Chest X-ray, AP view. Patient: 46 years old, sex F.
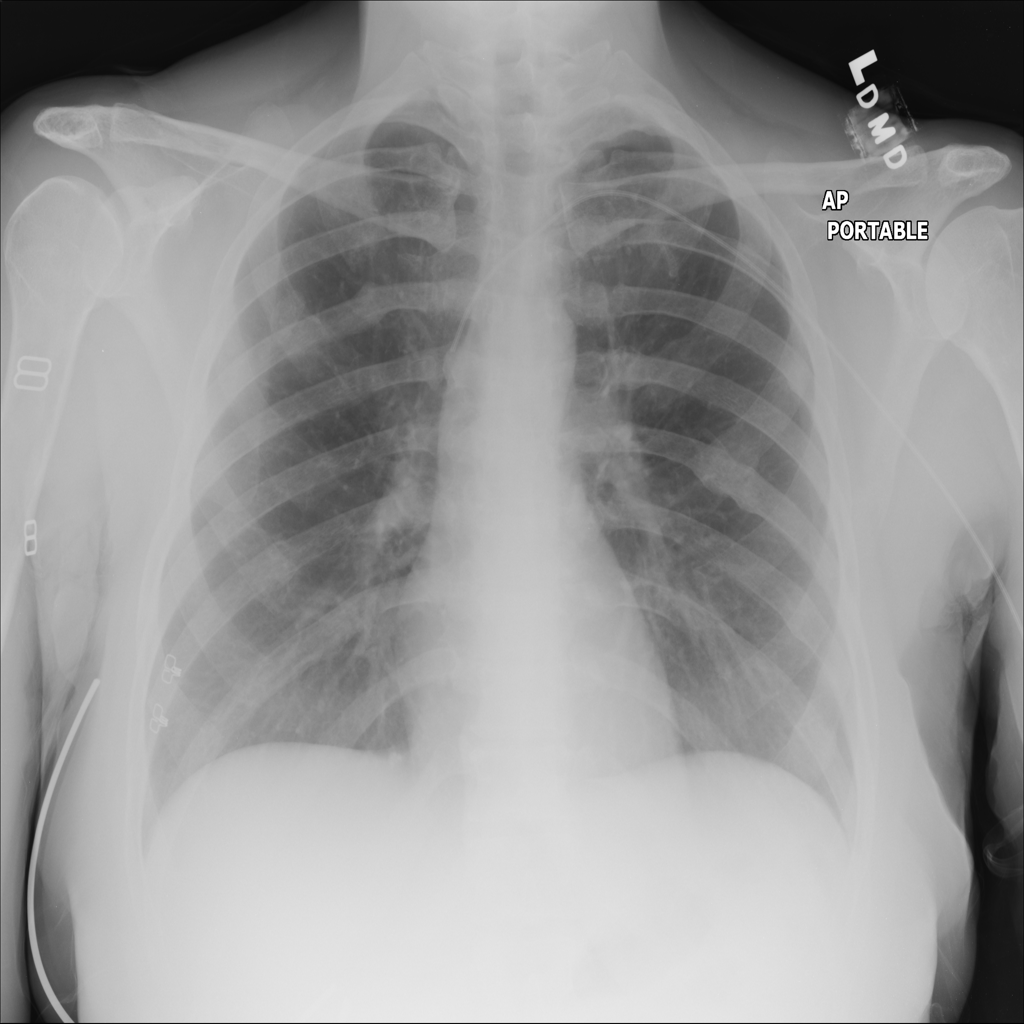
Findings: No Finding